Question: I have a situation where i need to store "Error Type" which has following options

I want to know what is the best way I should use to create my table "Error".
So either I take a "" data type and store values like "1,3,4" (Comma Separated) if "Take Off, Details and Legend" is selected and parse it when getting in view
OR
Take separate column for each field in table with data type "" like "IsTakeOff" , "IsSpecifications" ,"Details" etc.
Please advice
Thanks
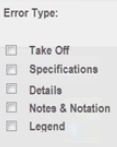
Answer: If user with id 1 select 1,3 and 4 then you can use following